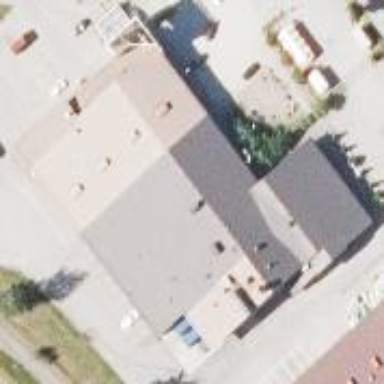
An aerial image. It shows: Supermarket building.